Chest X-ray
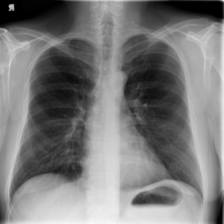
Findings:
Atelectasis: negative
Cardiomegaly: negative
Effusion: negative
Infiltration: negative
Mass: negative
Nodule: negative
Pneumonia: negative
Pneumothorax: negative
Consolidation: negative
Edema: negative
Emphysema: negative
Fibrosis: negative
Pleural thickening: negative
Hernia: negative